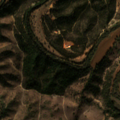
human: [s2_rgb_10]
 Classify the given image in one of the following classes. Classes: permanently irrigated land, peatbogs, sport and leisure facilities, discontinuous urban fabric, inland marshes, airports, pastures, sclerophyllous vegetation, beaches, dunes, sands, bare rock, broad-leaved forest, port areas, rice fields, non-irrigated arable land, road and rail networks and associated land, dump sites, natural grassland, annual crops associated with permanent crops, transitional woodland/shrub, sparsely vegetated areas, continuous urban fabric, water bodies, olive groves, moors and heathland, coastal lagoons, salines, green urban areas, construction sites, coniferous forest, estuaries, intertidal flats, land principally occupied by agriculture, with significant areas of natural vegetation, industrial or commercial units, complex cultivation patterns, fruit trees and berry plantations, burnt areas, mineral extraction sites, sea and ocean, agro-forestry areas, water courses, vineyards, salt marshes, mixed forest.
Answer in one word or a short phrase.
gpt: non-irrigated arable land, permanently irrigated land, agro-forestry areas, broad-leaved forest, transitional woodland/shrub